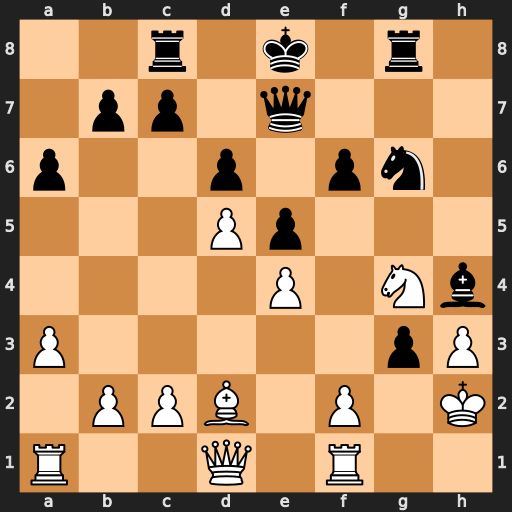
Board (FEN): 2r1k1r1/1pp1q3/p2p1pn1/3Pp3/4P1Nb/P5pP/1PPB1P1K/R2Q1R2
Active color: w
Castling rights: -
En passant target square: -
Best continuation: fxg3 Bxg3+ Kxg3